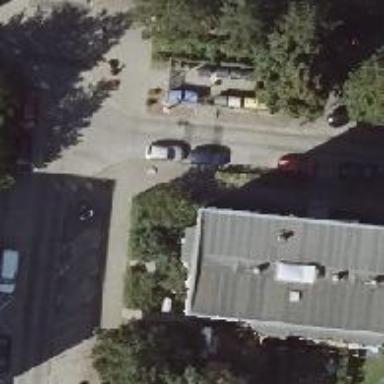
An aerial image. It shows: Sidewalk along the footway.